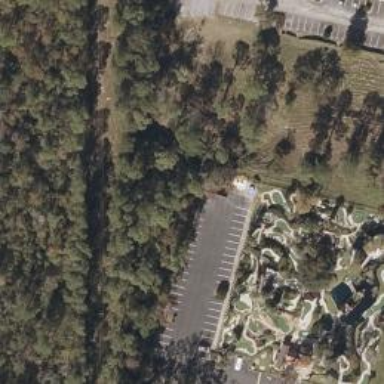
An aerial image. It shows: Miniature golf course.